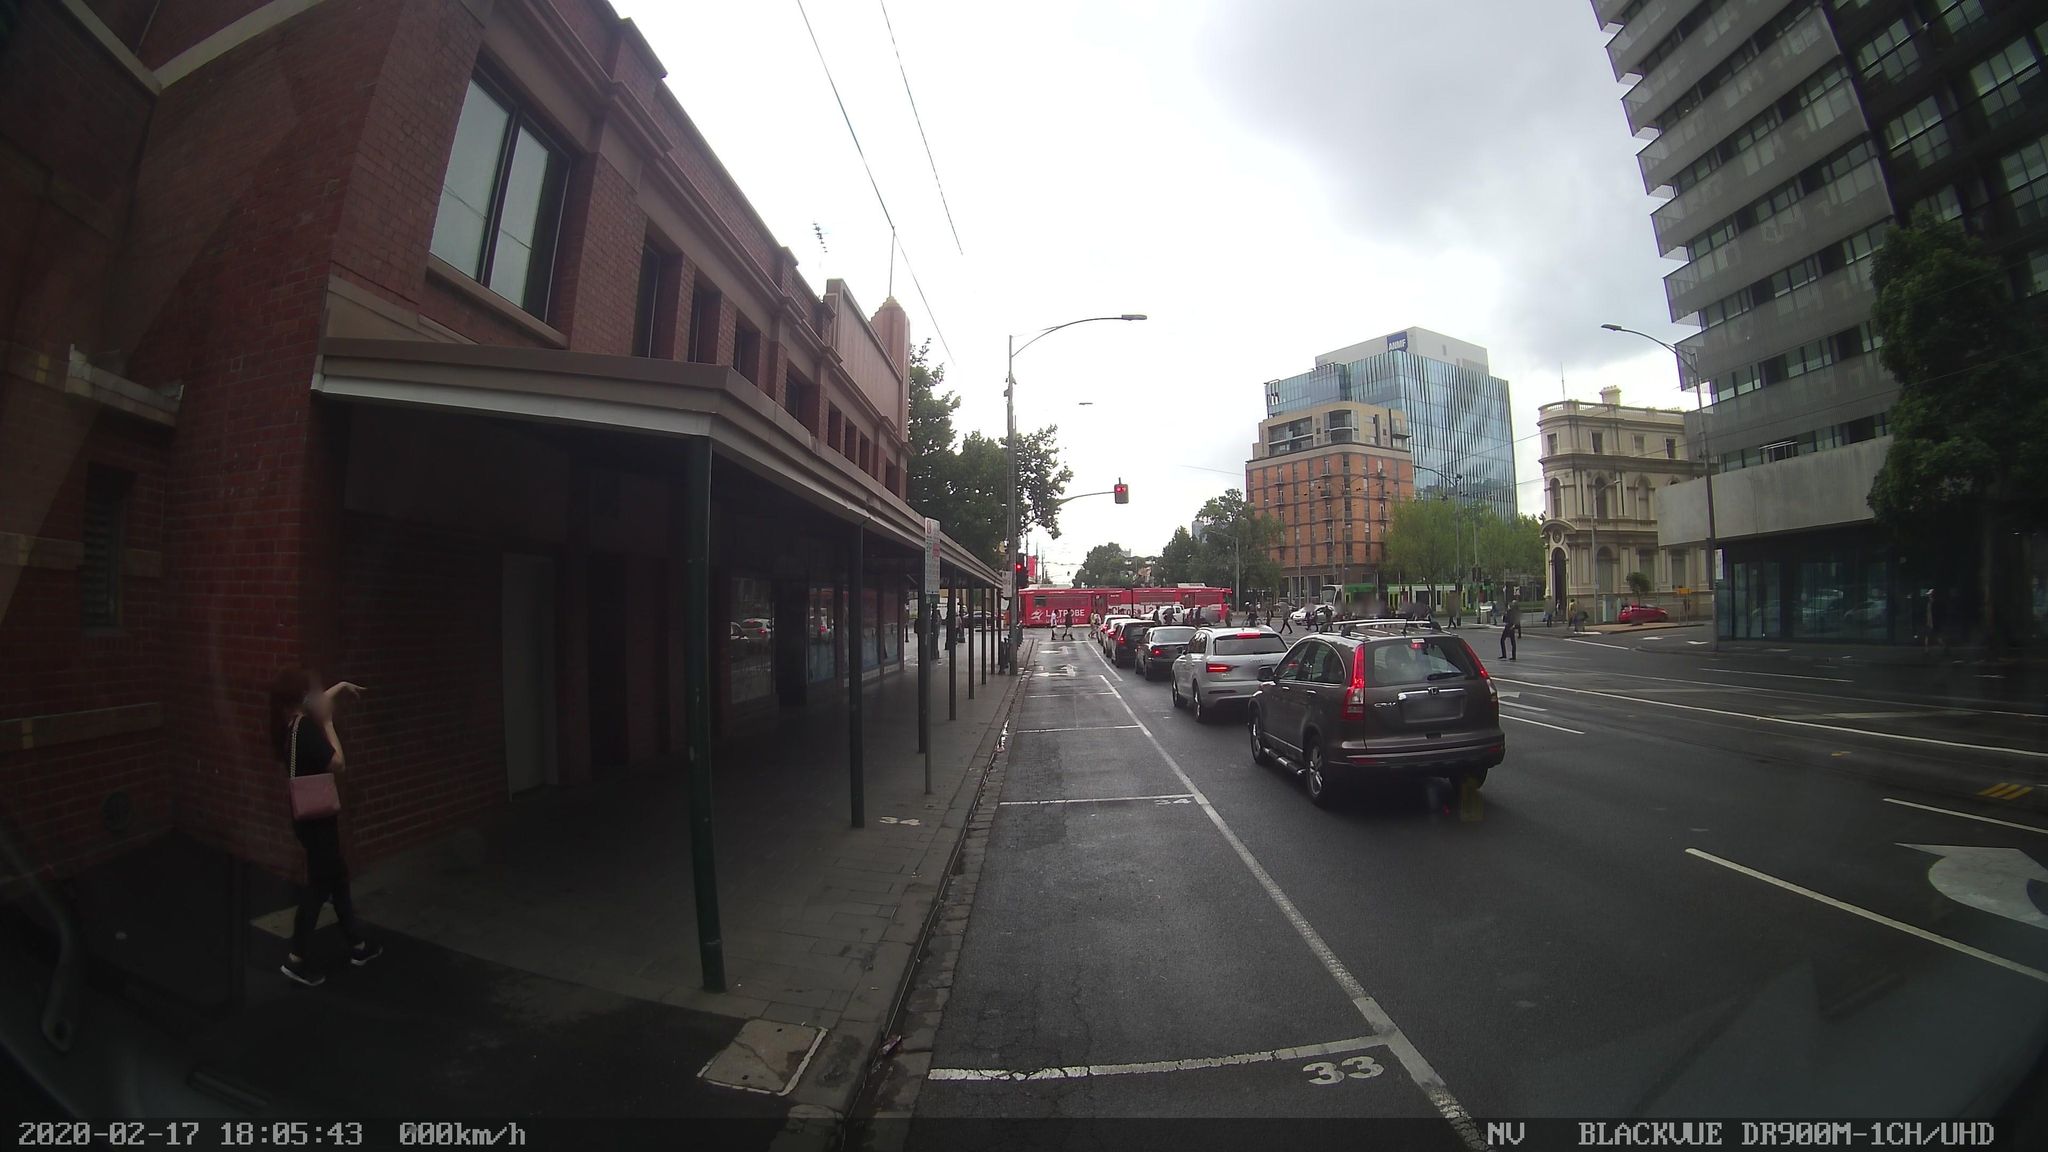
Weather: cloudy
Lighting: day
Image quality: good
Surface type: driving surface
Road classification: primary
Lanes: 4
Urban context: urban centre
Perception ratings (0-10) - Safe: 1.66, Lively: 7.92, Beautiful: 3.61, Boring: 1.09, Depressing: 3.64, Wealthy: 3.77